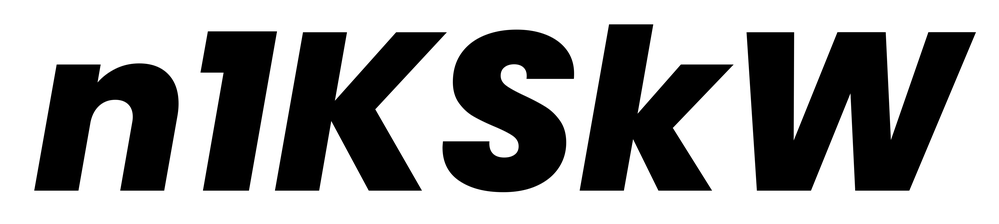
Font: Poppins-ExtraBoldItalic